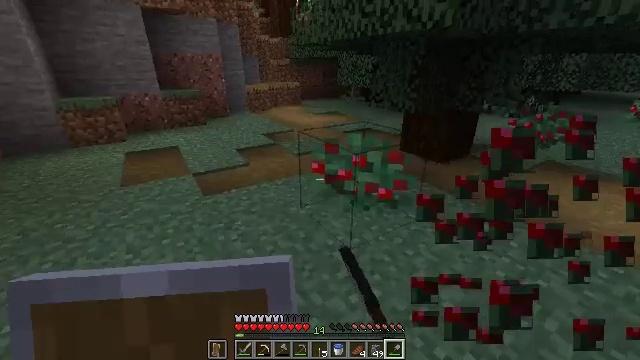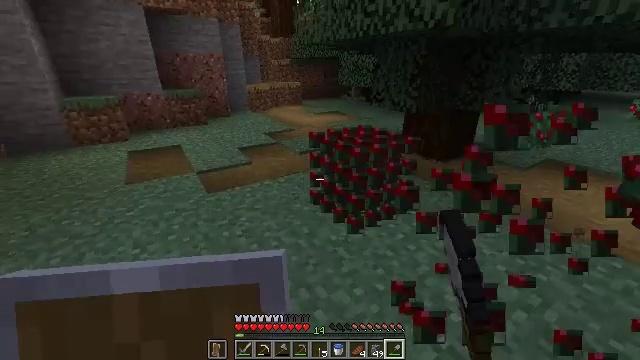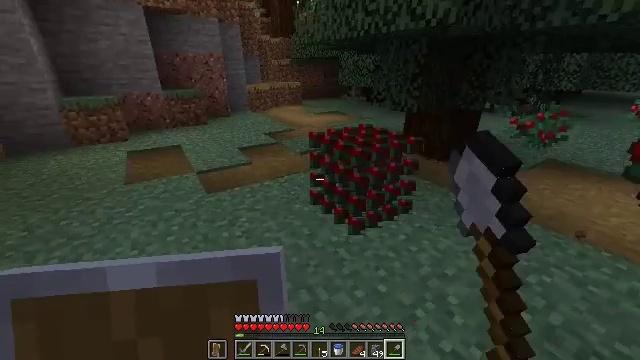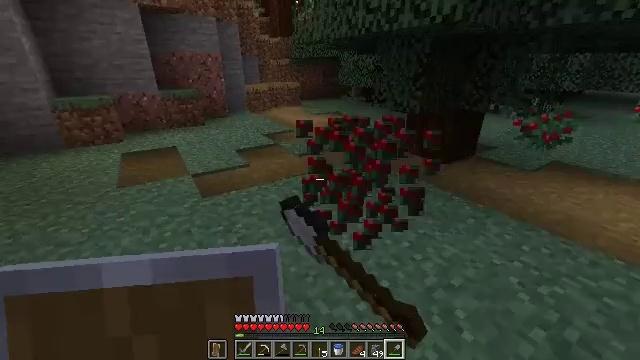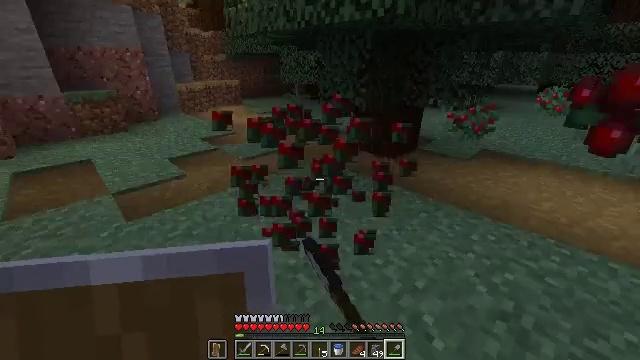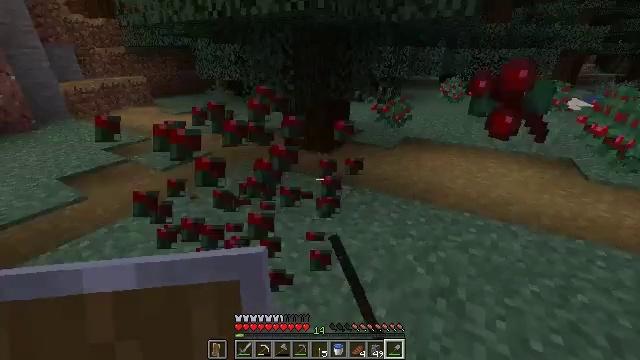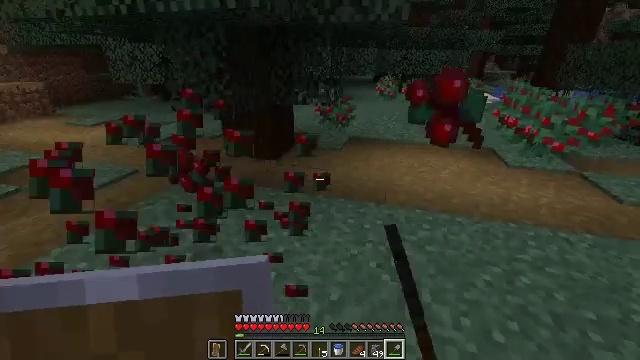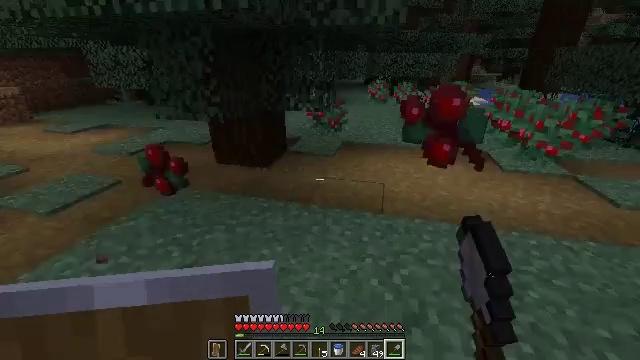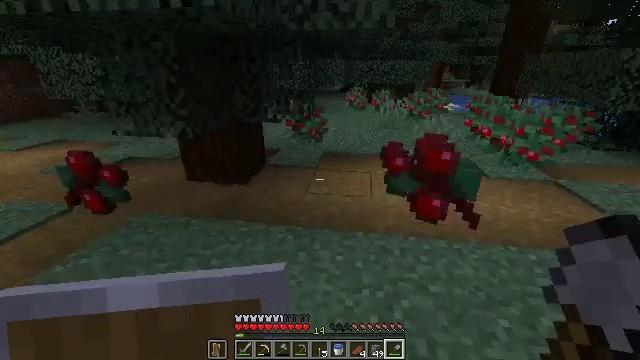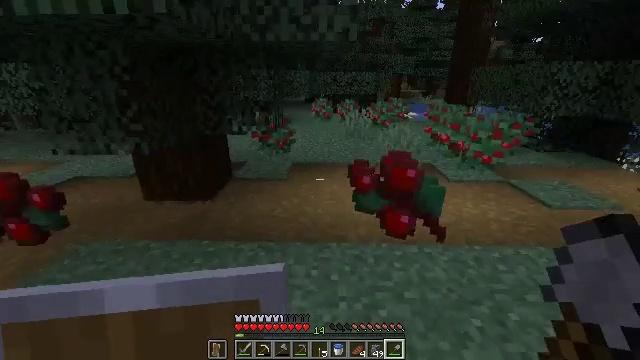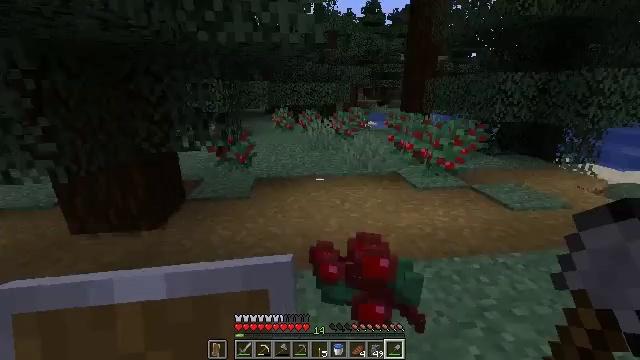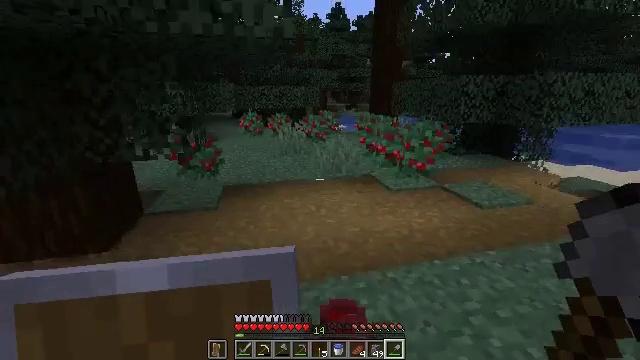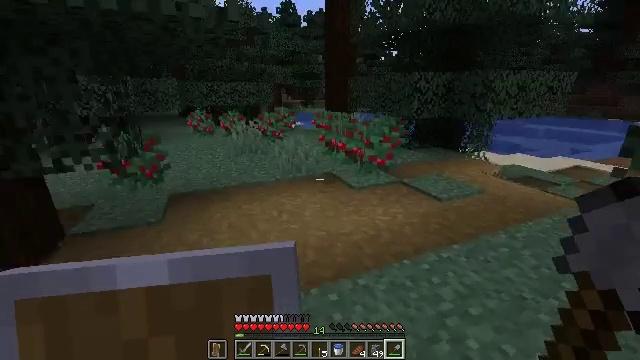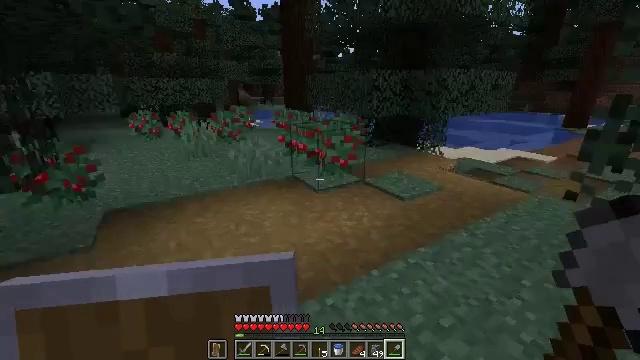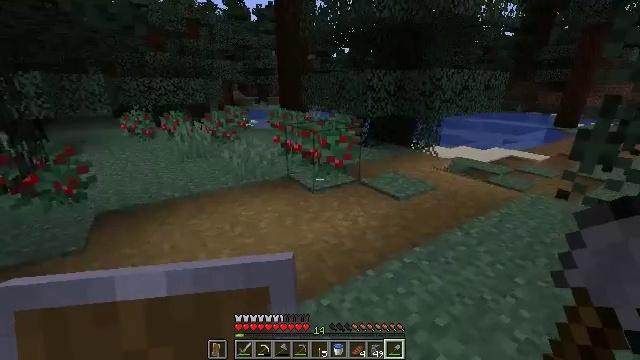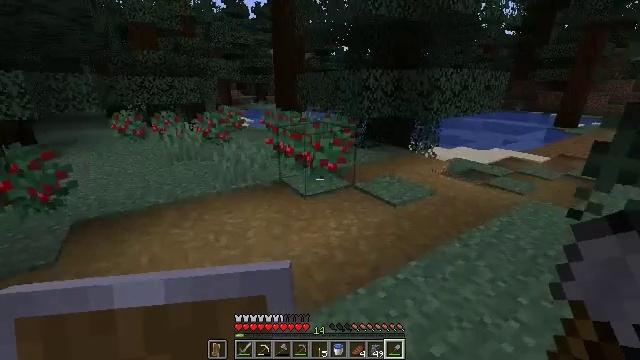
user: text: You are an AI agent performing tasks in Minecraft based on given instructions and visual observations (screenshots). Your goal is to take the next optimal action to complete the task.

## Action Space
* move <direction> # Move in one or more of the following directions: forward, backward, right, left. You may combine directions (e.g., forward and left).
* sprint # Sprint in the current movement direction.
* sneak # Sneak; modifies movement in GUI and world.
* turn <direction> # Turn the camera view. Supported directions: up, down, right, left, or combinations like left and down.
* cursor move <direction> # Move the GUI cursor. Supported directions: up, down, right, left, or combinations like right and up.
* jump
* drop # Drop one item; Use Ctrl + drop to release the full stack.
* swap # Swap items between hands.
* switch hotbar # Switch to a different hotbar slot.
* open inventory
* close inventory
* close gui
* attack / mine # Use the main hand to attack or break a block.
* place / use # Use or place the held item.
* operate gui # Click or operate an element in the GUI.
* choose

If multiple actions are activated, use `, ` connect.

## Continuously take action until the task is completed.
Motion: motion action
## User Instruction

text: Mine the sweet berry bush.
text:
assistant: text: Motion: move forward, attack / mine
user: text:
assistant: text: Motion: move forward, attack / mine
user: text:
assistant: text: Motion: move forward
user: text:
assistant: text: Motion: move forward, turn right
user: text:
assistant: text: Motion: move forward, turn right and down
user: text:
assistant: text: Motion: move forward, turn right
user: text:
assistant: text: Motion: move forward, turn right
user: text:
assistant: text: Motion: move forward, turn right and up
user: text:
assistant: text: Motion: move forward, turn right and up
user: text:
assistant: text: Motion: move forward, turn right and up
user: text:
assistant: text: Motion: move forward, turn right
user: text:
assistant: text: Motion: move forward, turn right
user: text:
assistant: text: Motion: move forward and move right, turn right
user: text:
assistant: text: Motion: move forward and move right, turn right
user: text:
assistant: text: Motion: move forward
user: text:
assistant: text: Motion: move forward
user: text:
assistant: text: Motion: move forward
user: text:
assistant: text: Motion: move forward
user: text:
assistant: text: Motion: move forward
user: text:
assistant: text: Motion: move forward
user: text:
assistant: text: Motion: move forward
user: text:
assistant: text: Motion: move forward, turn left
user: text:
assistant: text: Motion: move forward, attack / mine
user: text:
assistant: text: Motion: move forward, attack / mine
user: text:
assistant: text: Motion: move forward, attack / mine
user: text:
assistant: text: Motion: move forward, turn left and up, attack / mine
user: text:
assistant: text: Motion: move forward, attack / mine
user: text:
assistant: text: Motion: move forward, turn right, attack / mine
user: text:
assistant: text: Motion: move forward, turn right, attack / mine
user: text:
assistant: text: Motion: move forward, attack / mine